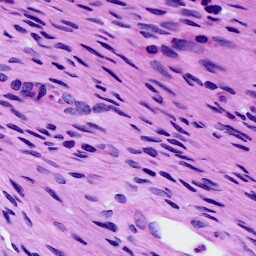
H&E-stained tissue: Cervix